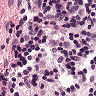
Metastatic tissue present: no